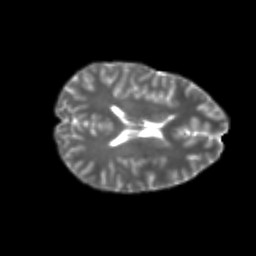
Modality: T2w
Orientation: axial
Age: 24
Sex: female
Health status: healthy
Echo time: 0.074 s